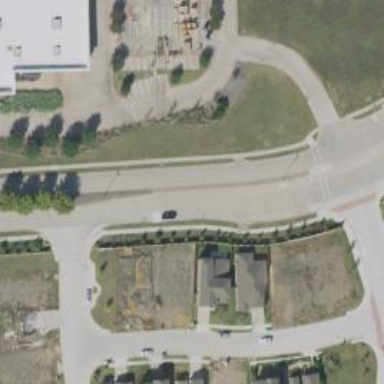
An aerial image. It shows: Tertiary road with separate sidewalk.